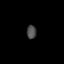
Tissue: lung
Cell type: T cells
Senescence score: 0.2405
Nuclear area (px): 126
Mean DAPI intensity: 76.024